Aerial crown-view tile of a tropical tree (Barro Colorado Island, Panama), acquired 20250512:
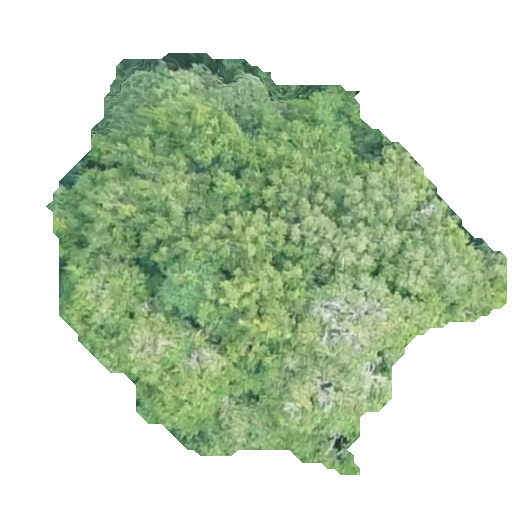
Species: Protium stevensonii
GBIF accepted scientific name: Tetragastris panamensis
Crown area: 183.123 m²